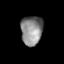
Tissue: lung
Cell type: Others
Senescence score: 0.2412
Nuclear area (px): 621
Mean DAPI intensity: 136.493